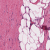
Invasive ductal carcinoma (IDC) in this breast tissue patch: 1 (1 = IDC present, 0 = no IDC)